Question: Using docker i have created 3 django projects :- products, orders, email.
supporting technologies :- nginx and postgres.
Here each project work as microservice to work each service as individual unit.

I have to get from , for that i used requests pipe line
> orders/src/views.py
'''
response = requests.get("http://products_web:8001/products/fetch/?prod_id=%s" % product).json()
'''
when i execute, getting response in html format defining error as
following is the docker-compose.yaml
'''
version: '2'
services:
products_web:
build: ./products
command: bash -c "python3 ./products/manage.py makemigrations && python3 ./products/manage.py migrate && python3 ./products/manage.py runserver 0.0.0.0:8001"
volumes:
- .:/code
ports:
- "8001:8001"
restart: always
depends_on:
- datab
links:
- datab
emails_web:
build: ./emails
command: bash -c "python3 ./emails/manage.py makemigrations && python3 ./emails/manage.py migrate && python3 ./emails/manage.py runserver 0.0.0.0:8002"
volumes:
- .:/code
ports:
- "8002:8002"
restart: always
depends_on:
- datab
links:
- datab
orders_web:
build: ./orders
command: bash -c "python3 ./orders/manage.py makemigrations && python3 ./orders/manage.py migrate && python3 ./orders/manage.py runserver 0.0.0.0:8003"
volumes:
- .:/code
ports:
- "8003:8003"
restart: always
depends_on:
- datab
links:
- datab
stdin_open: true
tty: true
datab:
image: postgres
environment:
- POSTGRES_DB=postgres
- POSTGRES_USER=postgres
- POSTGRES_PASSWORD=postgres
nginx:
image: nginx:latest
build: ./web
ports:
- "8084:80"
links:
- products_web
- orders_web
- emails_web
depends_on:
- products_web
- orders_web
- emails_web
'''
following is the nginx.conf
'''
server {
listen 8000;
server_name 0.0.0.0;
charset utf-8;
location /api/v1/products {
rewrite /api/v1/products(.*) /products$1 break;
proxy_redirect off;
proxy_set_header Host $host;
proxy_set_header X-Real-IP $remote_addr;
proxy_set_header X-Forwarded-For $proxy_add_x_forwarded_for;
proxy_pass http://products_web:8001;
}
location /api/v1/emails {
rewrite /api/v1/emails(.*) /emails$1 break;
proxy_pass http://emails_web:8002;
proxy_redirect off;
proxy_set_header Host $host;
}
location /api/v1/orders {
rewrite /api/v1/orders(.*) /orders$1 break;
proxy_pass http://orders_web:8003;
proxy_redirect off;
proxy_set_header Host $host;
}
}
'''
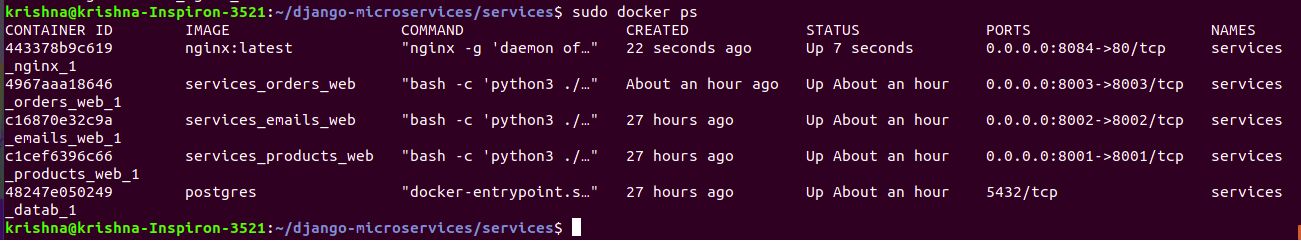
Answer: The warning is to tell you that underscore (_) is not valid in a hostname. The most common place you see underscores in DNS is in server records, for example: '_protocol._tcp.example.com', but they're not permitted in hostnames. You will need to rename the 'products_web' service. Perhaps swap out underscores (_) for dashes (-), eg 'products-web' etc.
Cheers!